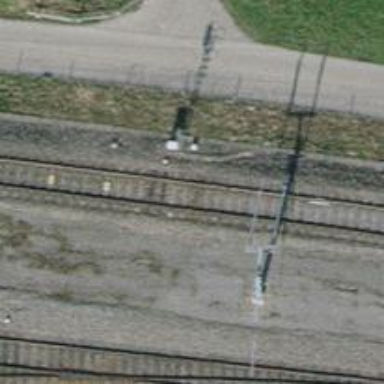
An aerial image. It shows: Railway signal.